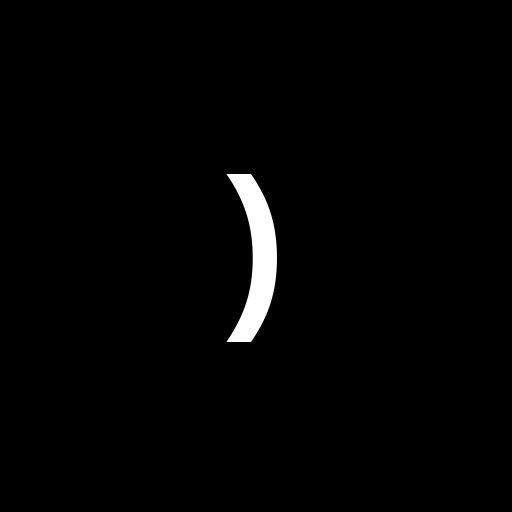
Character: )
Unicode: U+0029 (RIGHT PARENTHESIS)